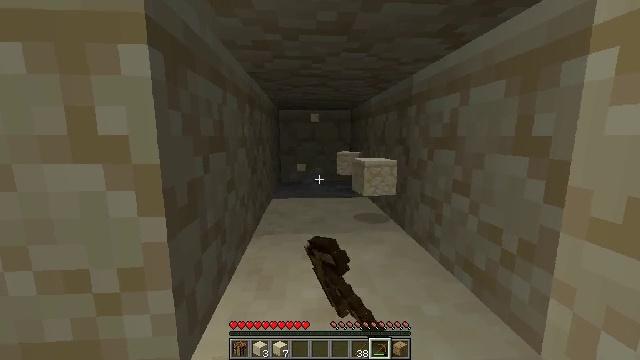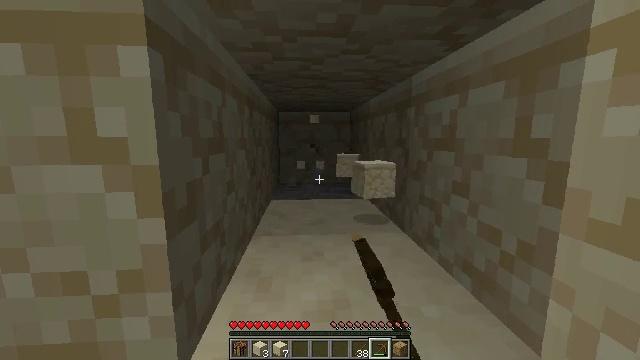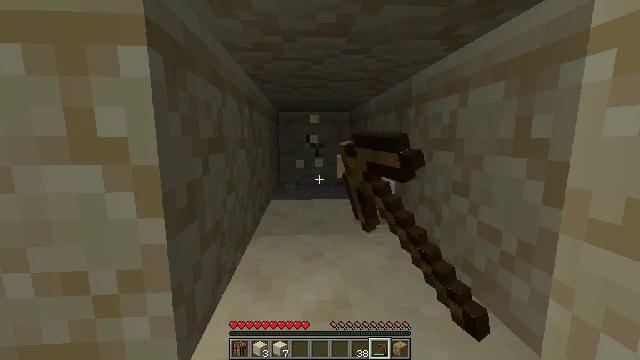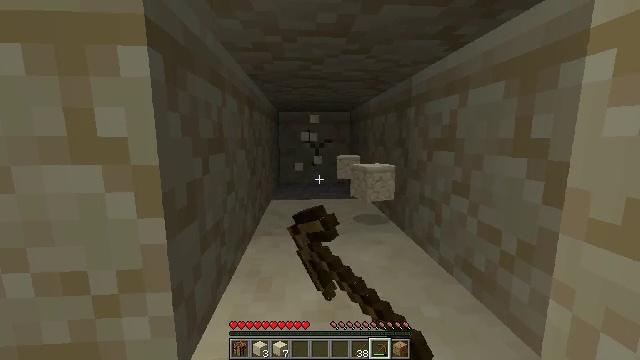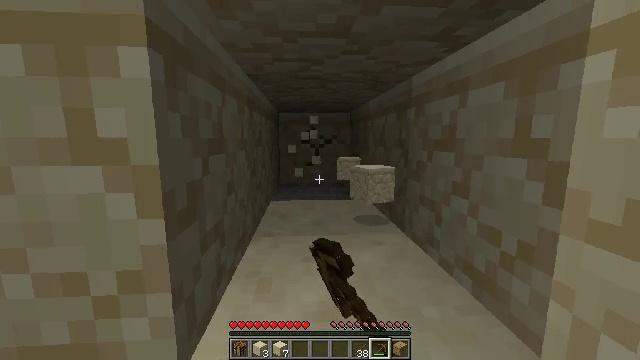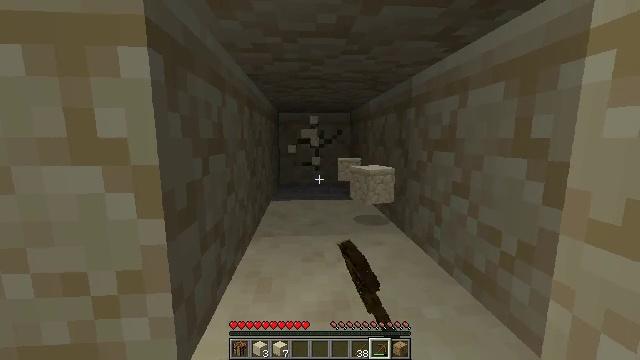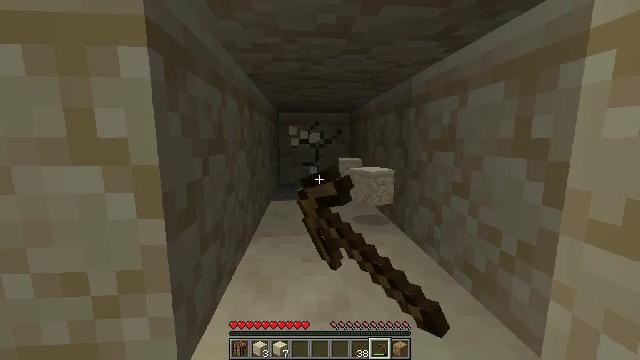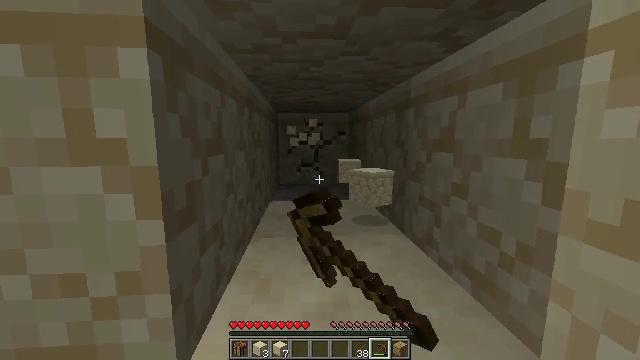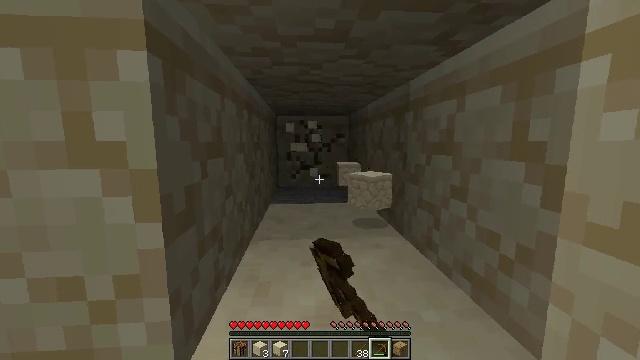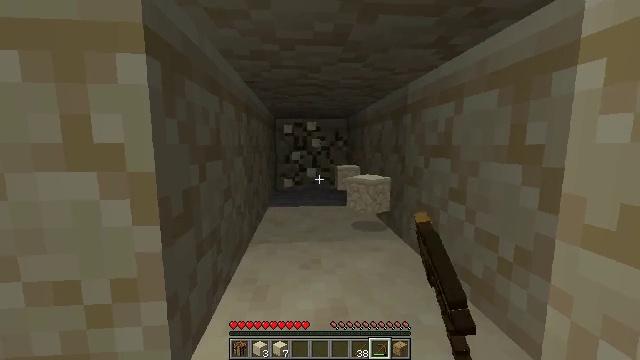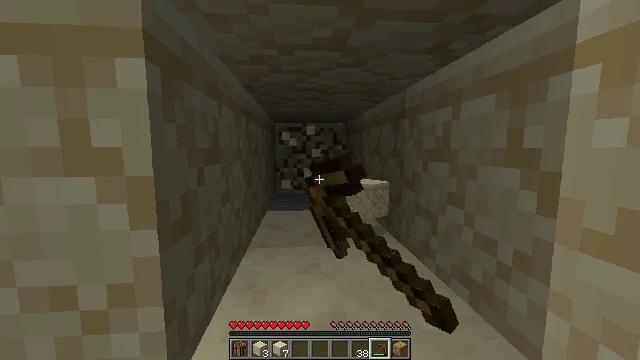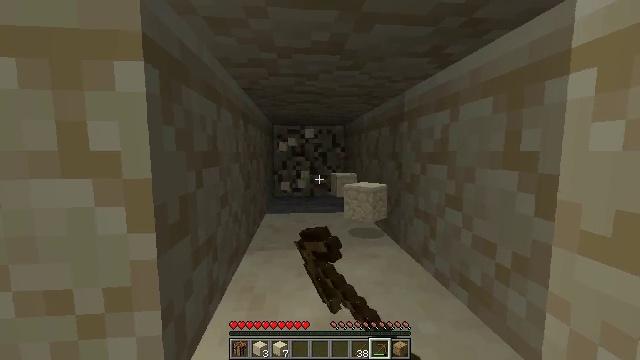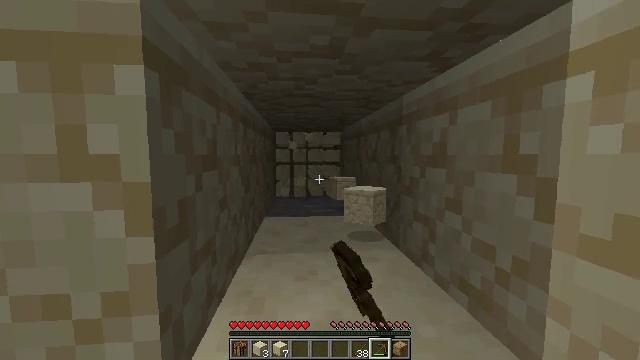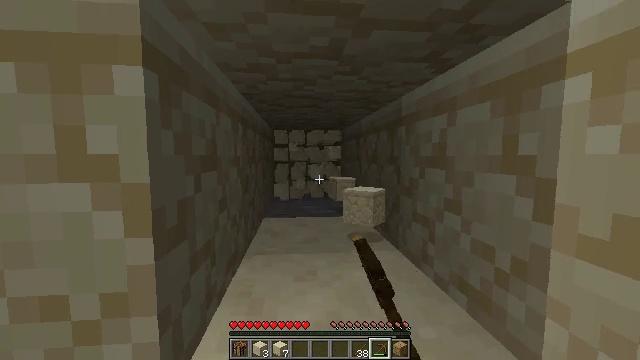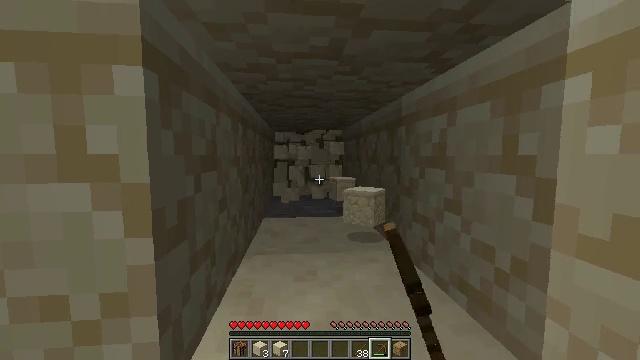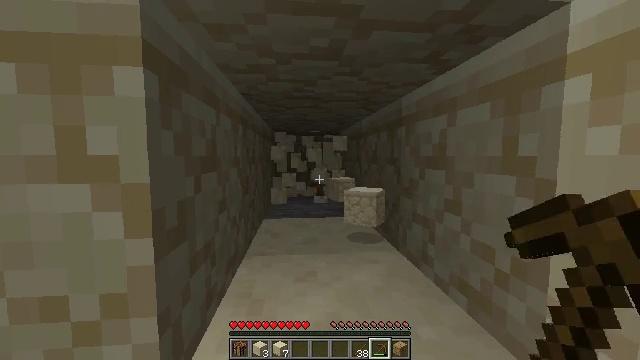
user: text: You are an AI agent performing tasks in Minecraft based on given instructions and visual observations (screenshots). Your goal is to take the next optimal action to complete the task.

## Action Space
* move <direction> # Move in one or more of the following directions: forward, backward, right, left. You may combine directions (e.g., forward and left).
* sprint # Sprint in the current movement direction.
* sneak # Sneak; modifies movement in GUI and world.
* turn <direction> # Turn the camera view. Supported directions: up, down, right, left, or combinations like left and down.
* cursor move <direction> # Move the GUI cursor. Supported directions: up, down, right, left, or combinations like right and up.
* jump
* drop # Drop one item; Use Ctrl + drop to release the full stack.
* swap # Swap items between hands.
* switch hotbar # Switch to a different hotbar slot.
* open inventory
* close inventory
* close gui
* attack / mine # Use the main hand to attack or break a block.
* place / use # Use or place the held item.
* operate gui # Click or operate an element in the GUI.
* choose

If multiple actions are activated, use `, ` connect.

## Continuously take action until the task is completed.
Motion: motion action
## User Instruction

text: Collect sandstone by mining.
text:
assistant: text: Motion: attack / mine
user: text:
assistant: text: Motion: attack / mine
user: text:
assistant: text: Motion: attack / mine
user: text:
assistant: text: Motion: attack / mine
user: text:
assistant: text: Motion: attack / mine
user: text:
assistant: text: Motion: attack / mine
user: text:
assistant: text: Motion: attack / mine
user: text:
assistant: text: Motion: attack / mine
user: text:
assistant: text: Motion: attack / mine
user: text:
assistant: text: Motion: attack / mine
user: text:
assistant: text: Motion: attack / mine
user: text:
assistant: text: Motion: attack / mine
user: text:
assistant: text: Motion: attack / mine
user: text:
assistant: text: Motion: attack / mine
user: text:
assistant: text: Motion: attack / mine
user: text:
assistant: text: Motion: attack / mine
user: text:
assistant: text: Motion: attack / mine
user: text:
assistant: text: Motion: attack / mine
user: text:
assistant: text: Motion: attack / mine
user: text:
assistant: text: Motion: attack / mine
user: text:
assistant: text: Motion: attack / mine
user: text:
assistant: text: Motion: attack / mine
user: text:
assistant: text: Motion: attack / mine
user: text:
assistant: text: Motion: attack / mine
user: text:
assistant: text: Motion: turn right, attack / mine
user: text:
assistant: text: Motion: turn right and up, attack / mine
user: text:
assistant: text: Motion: turn right
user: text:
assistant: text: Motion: turn right
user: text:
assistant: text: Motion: turn right
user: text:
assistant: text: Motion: turn right and down